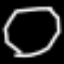
Label: octagon